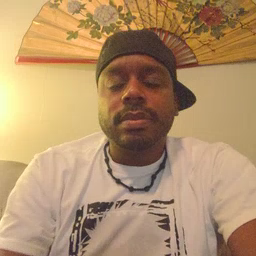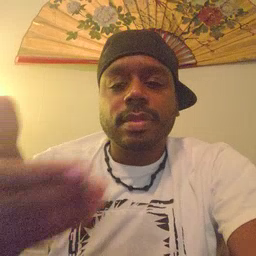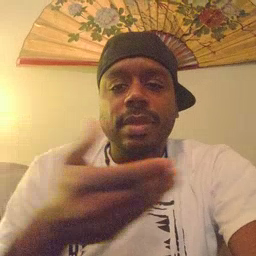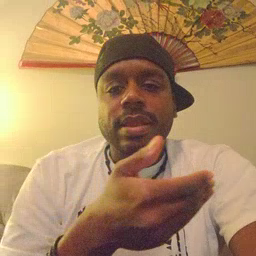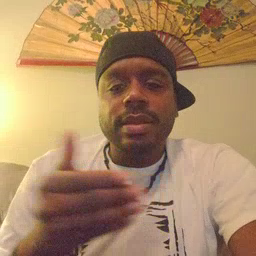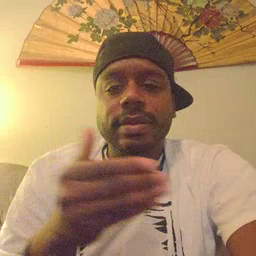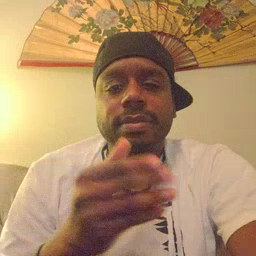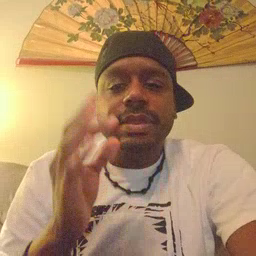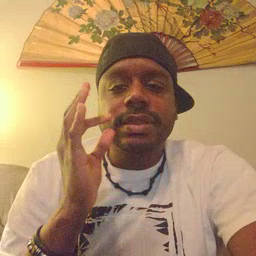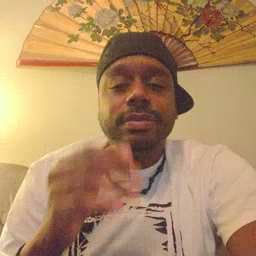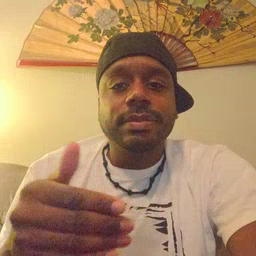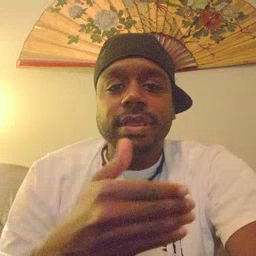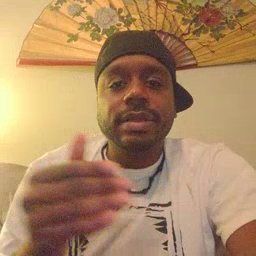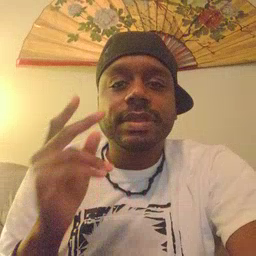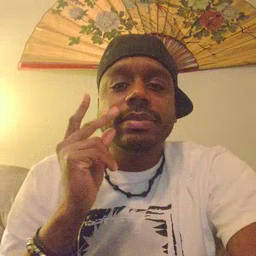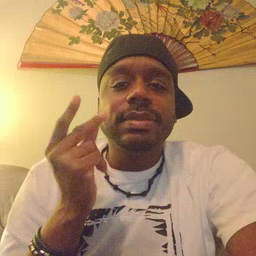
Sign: kitty